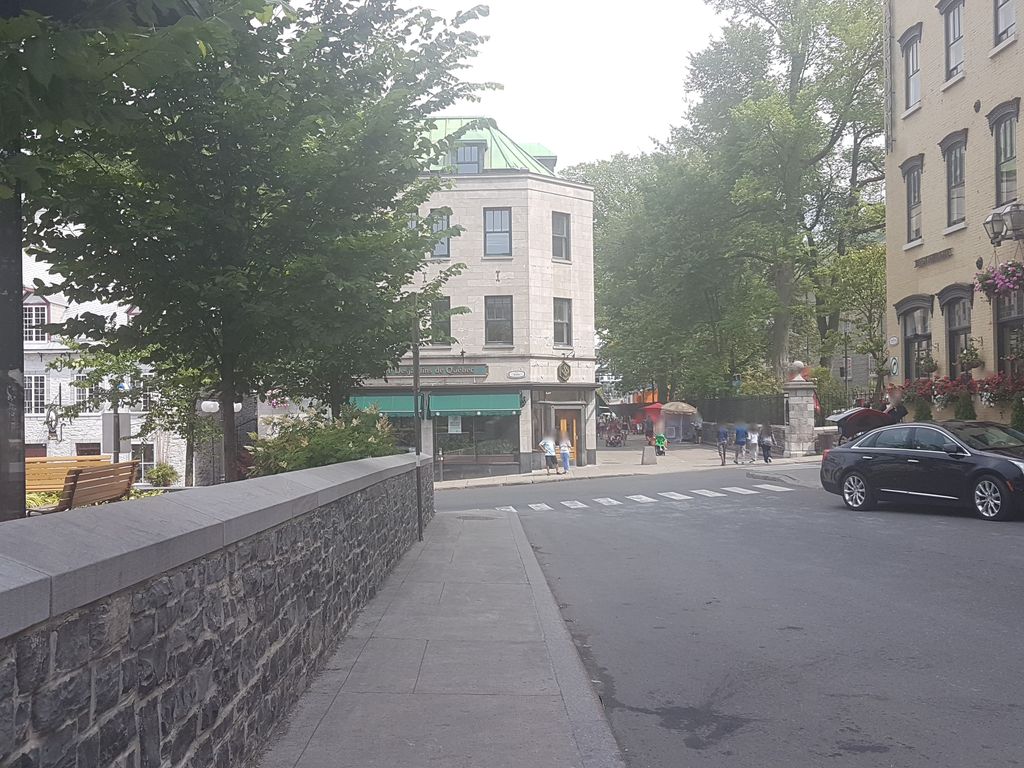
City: quebec_city